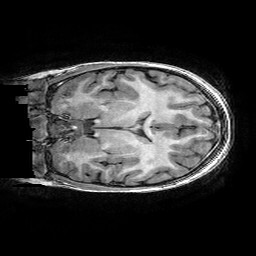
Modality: T1w
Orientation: coronal
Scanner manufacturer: ge
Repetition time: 0.008096 s
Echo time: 0.00318 s